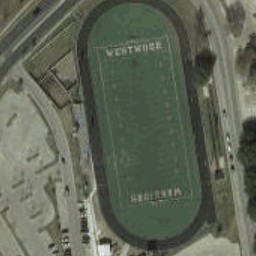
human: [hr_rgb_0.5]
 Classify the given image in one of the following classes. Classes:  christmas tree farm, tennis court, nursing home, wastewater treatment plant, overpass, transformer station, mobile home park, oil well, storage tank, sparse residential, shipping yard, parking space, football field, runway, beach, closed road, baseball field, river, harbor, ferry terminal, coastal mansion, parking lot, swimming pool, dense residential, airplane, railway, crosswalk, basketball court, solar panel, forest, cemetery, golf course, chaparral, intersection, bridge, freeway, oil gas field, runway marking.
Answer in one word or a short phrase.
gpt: football field